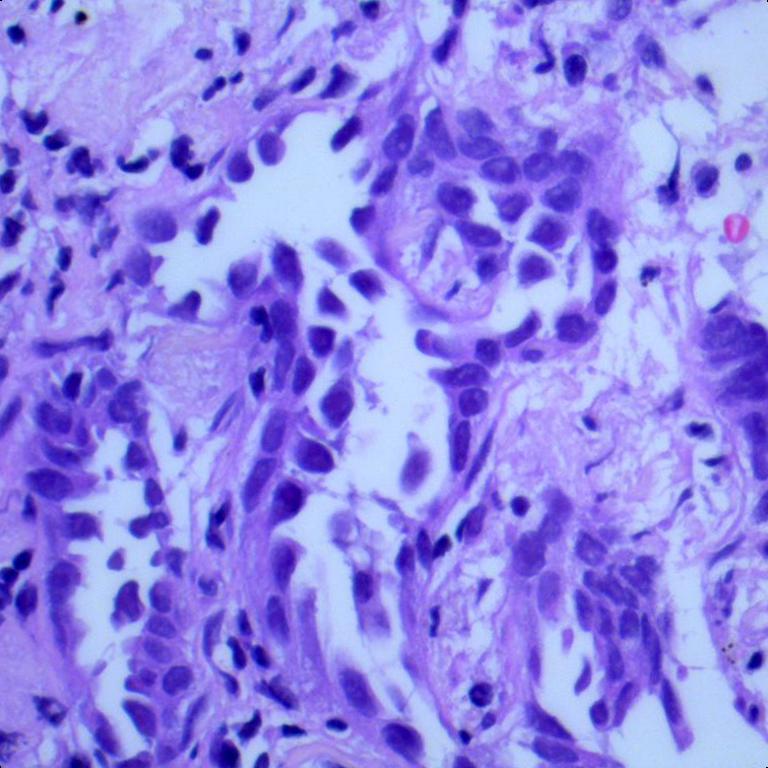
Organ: lung
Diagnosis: adenocarcinomas